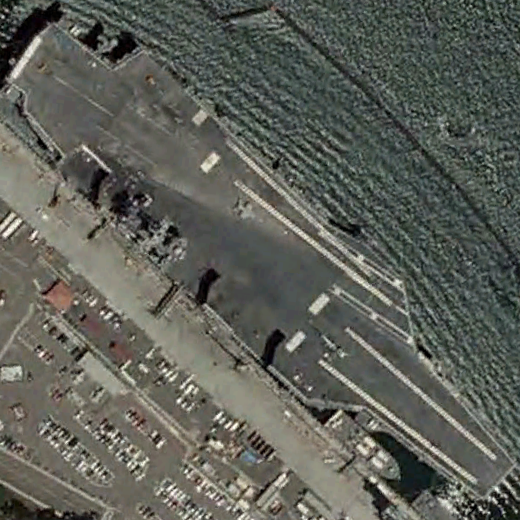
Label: aircraft_carrier